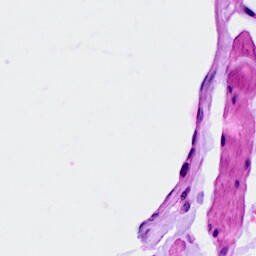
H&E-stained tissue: Breast